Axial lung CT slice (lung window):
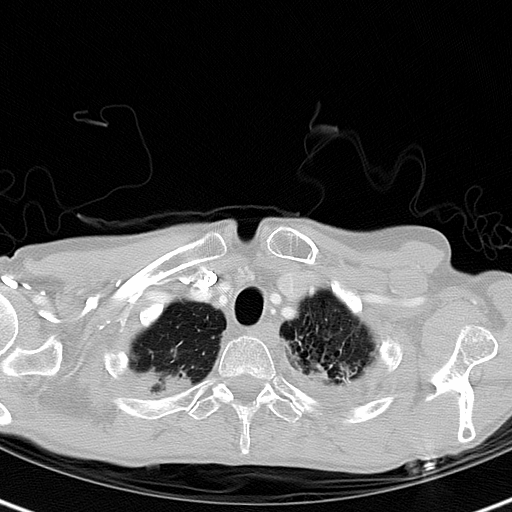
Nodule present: no